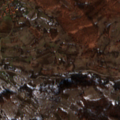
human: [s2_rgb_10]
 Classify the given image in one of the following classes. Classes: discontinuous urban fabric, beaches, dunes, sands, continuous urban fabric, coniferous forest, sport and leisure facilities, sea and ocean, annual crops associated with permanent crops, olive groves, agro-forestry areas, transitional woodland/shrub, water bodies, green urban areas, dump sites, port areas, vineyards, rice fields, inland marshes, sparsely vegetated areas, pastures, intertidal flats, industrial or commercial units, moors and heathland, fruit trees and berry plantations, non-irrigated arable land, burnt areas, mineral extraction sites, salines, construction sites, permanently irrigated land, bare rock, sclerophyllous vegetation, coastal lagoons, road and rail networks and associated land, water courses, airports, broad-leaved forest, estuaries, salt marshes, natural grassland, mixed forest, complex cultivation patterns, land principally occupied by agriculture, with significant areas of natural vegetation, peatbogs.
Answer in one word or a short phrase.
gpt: complex cultivation patterns, land principally occupied by agriculture, with significant areas of natural vegetation, broad-leaved forest, transitional woodland/shrub